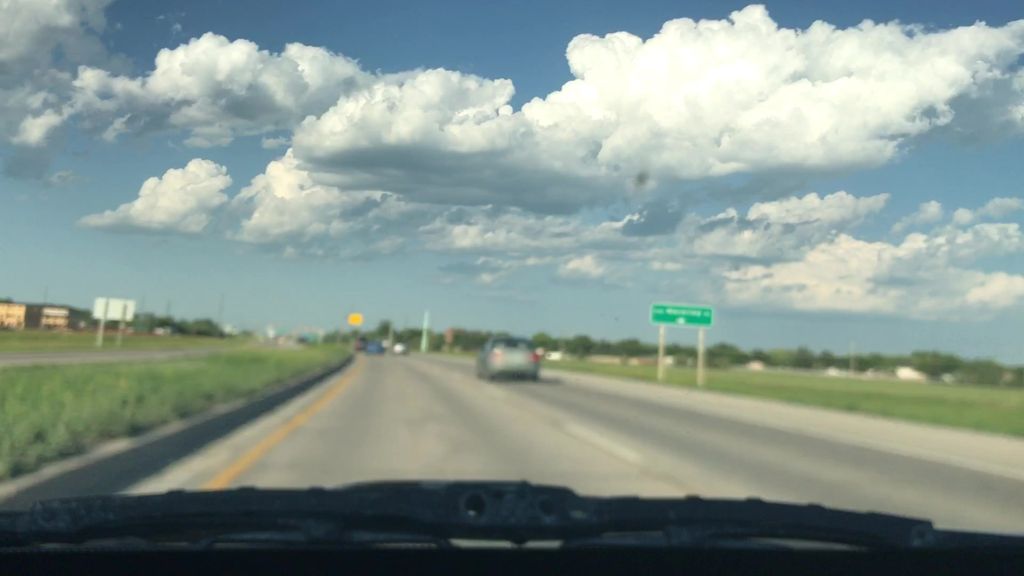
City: winnipeg